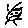
Label: sun